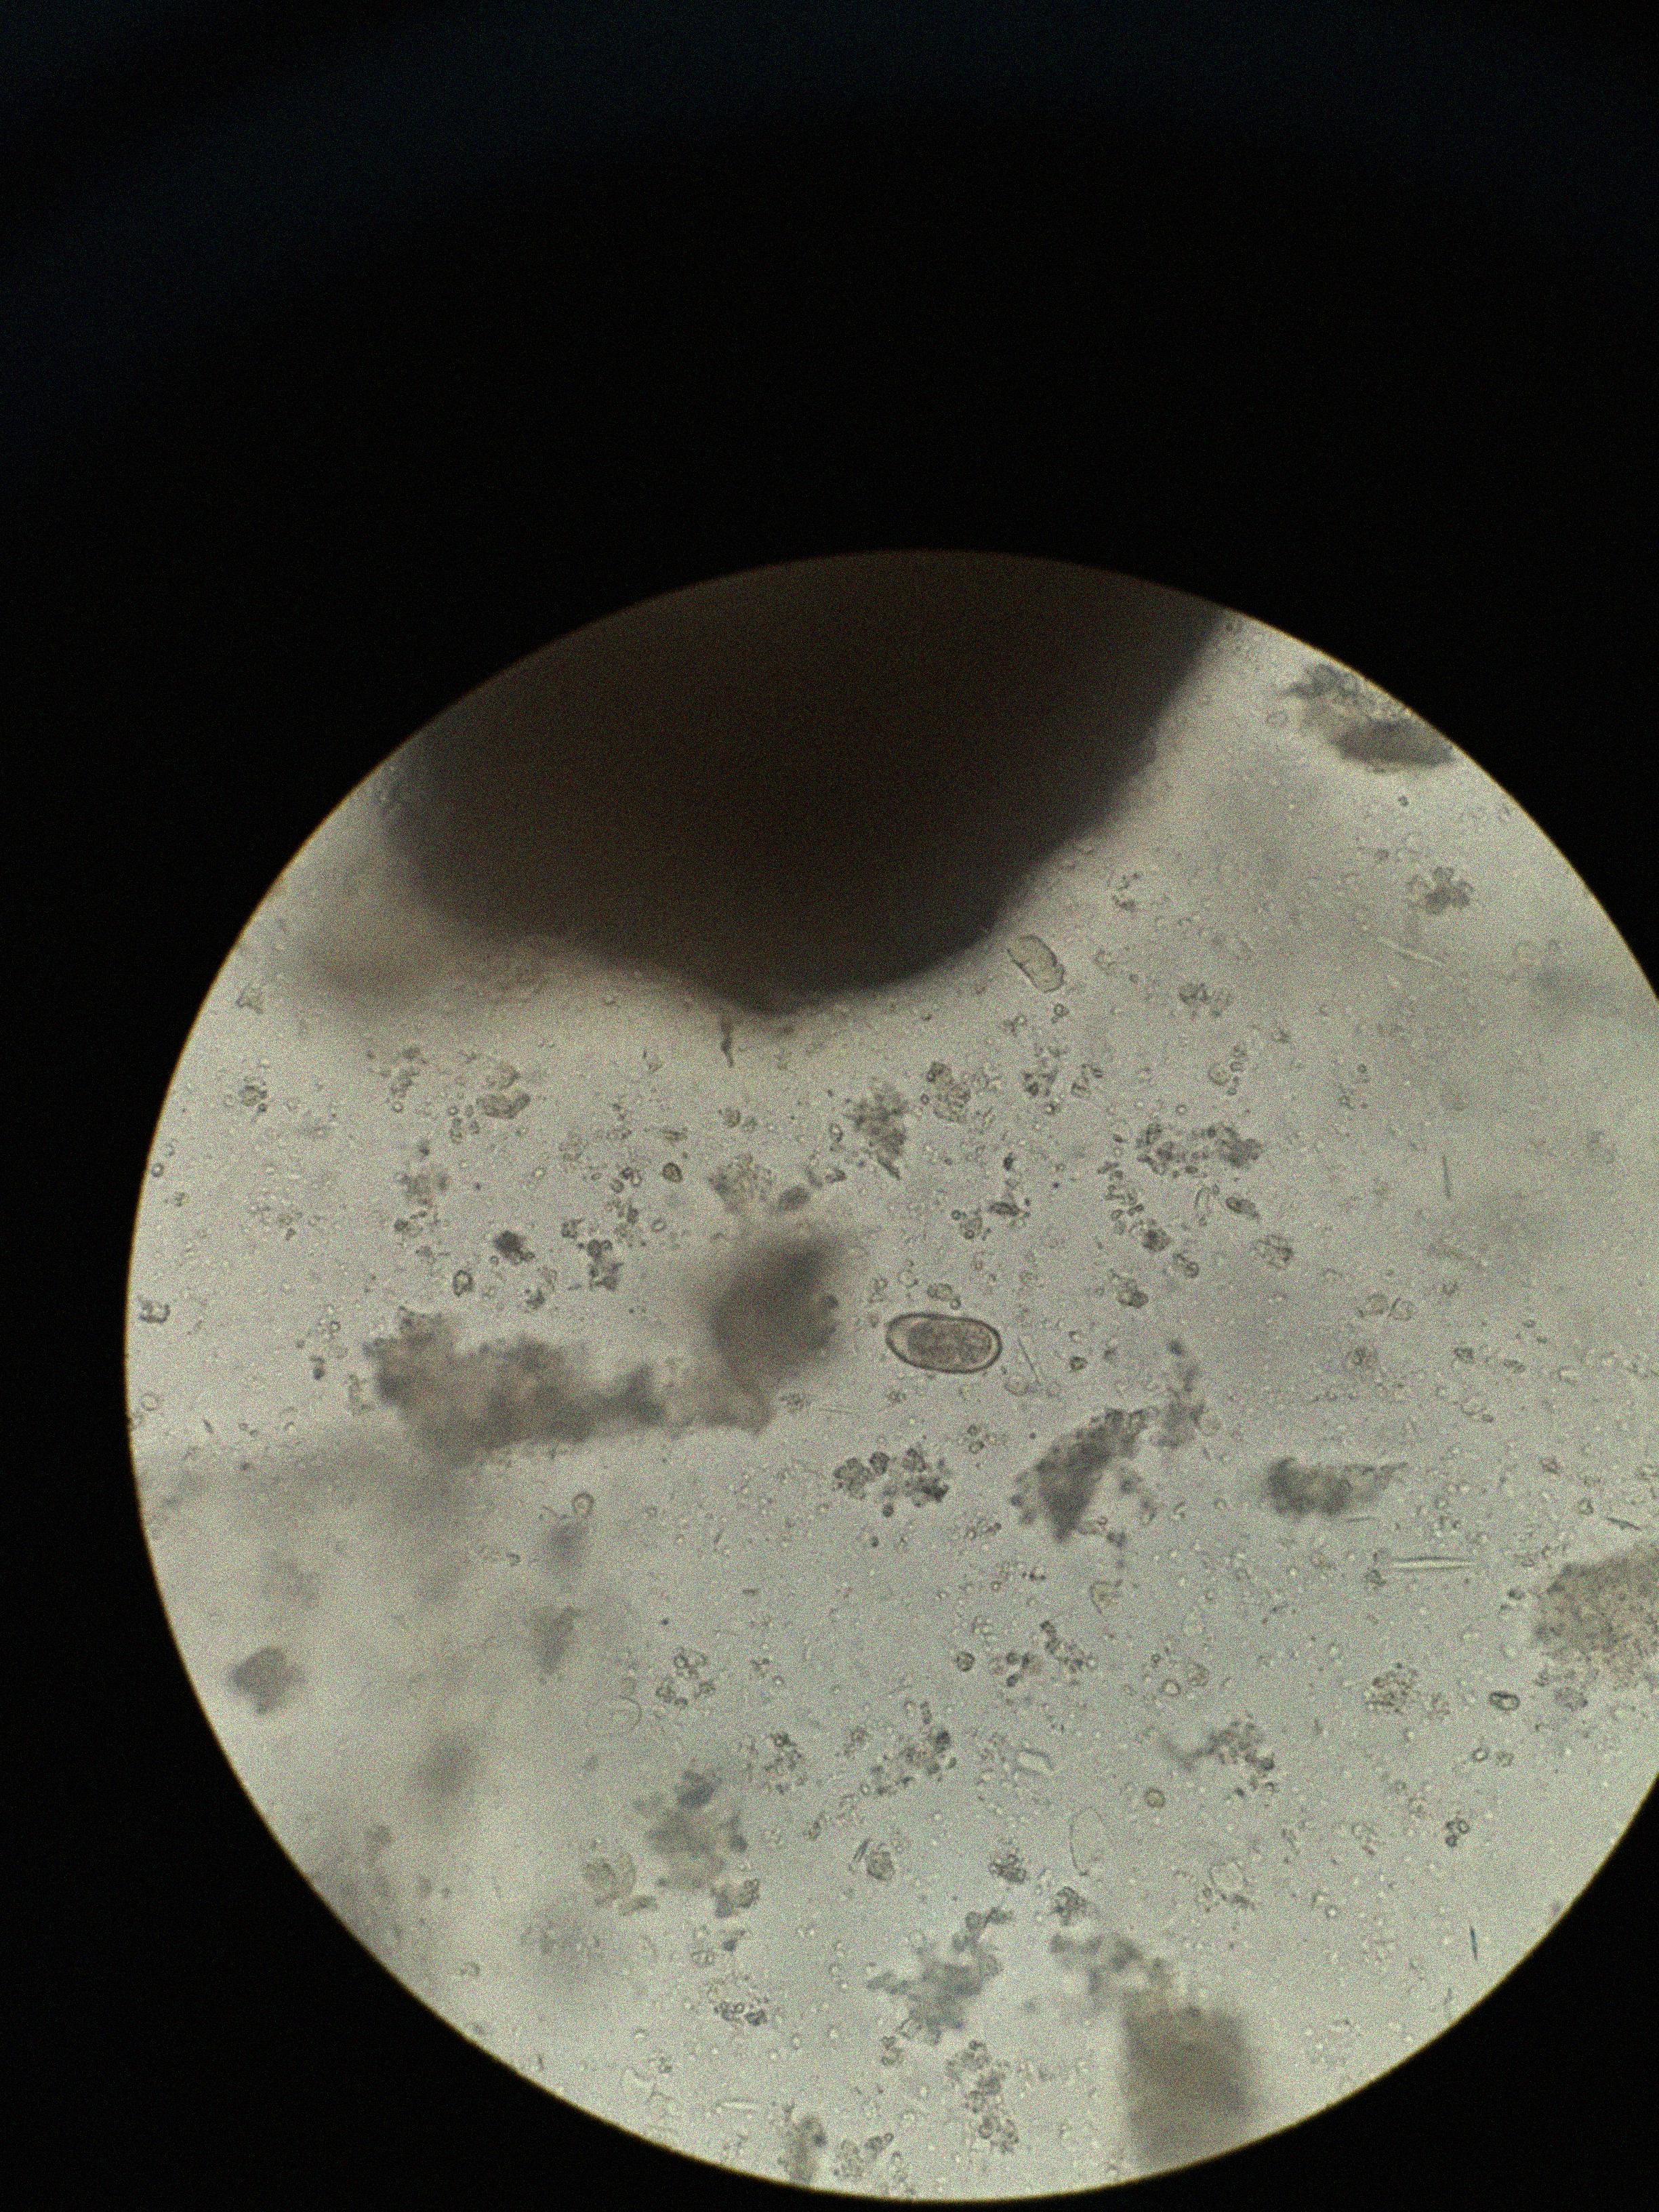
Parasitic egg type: Capillaria philippinensis